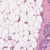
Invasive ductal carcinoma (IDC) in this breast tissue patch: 1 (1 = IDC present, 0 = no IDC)